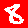
Digit: 8